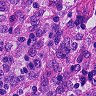
Metastatic tissue present: no